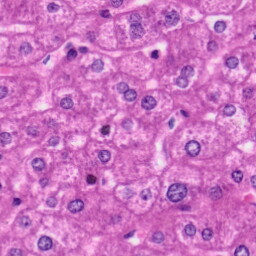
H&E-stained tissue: Liver